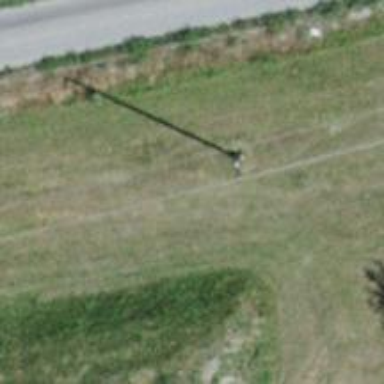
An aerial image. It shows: Power pole.